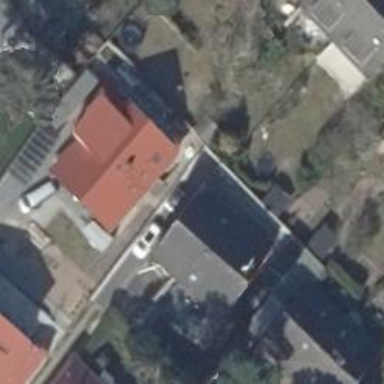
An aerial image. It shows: Detached building with gabled roof.